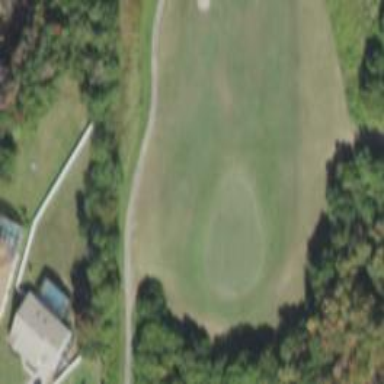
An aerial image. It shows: Golf hole.